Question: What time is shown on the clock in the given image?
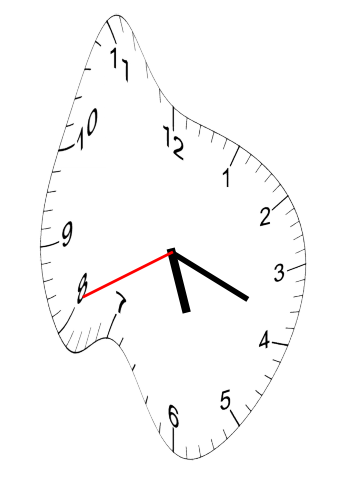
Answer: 05:18:41